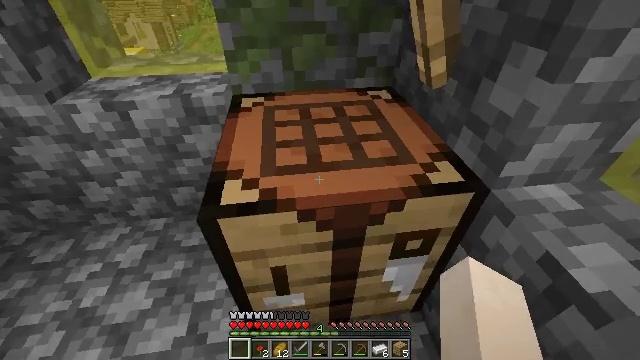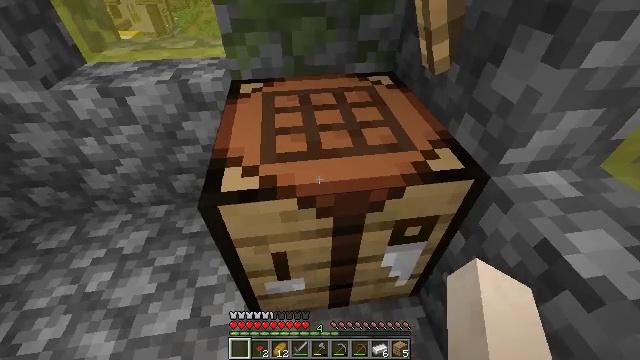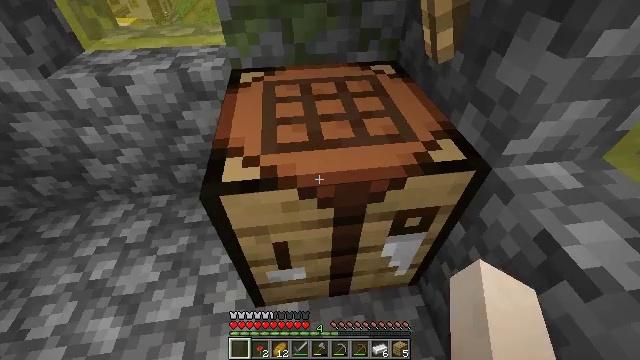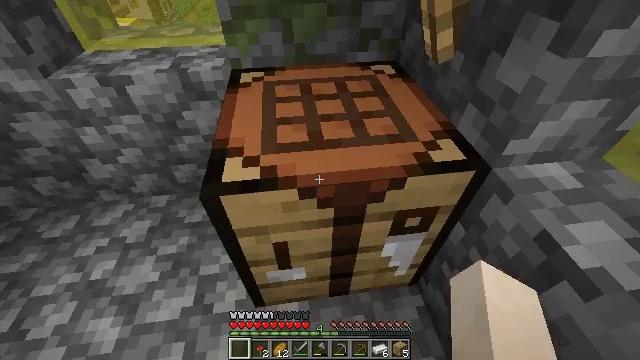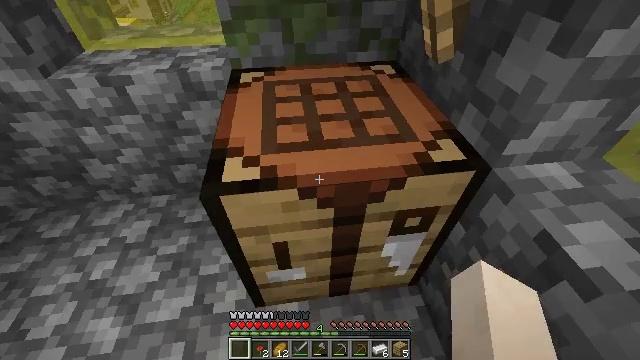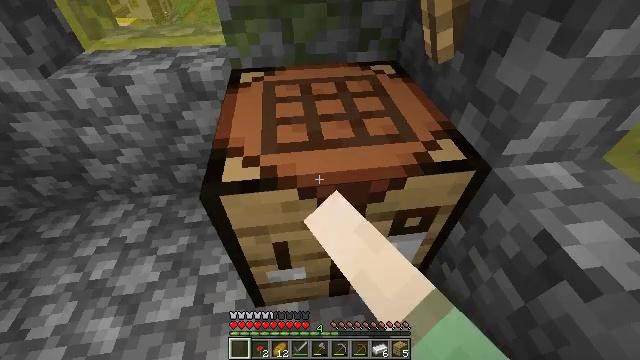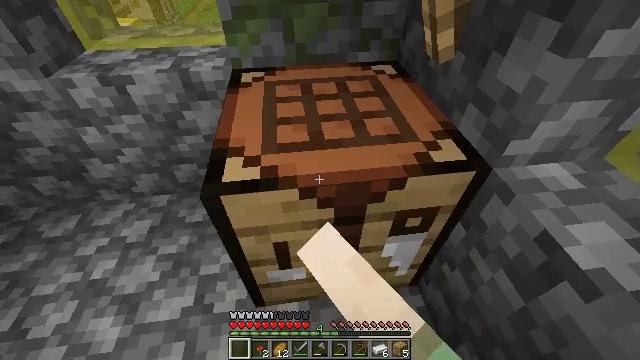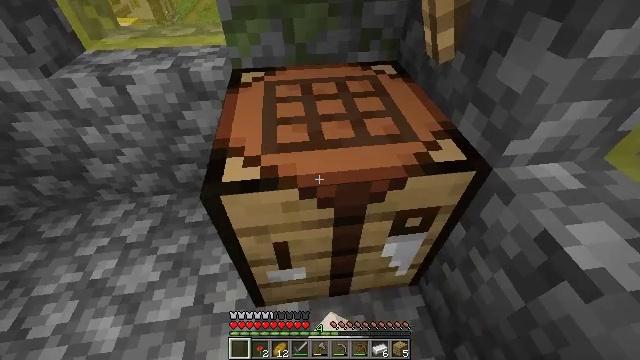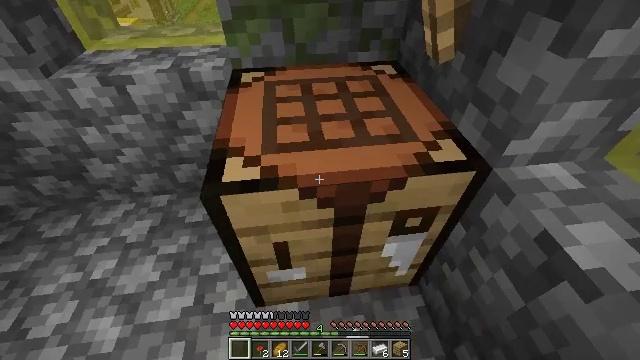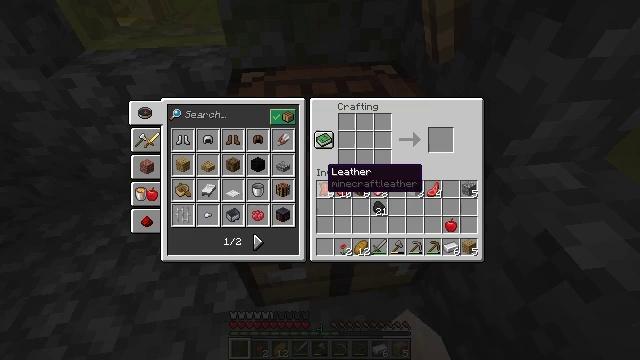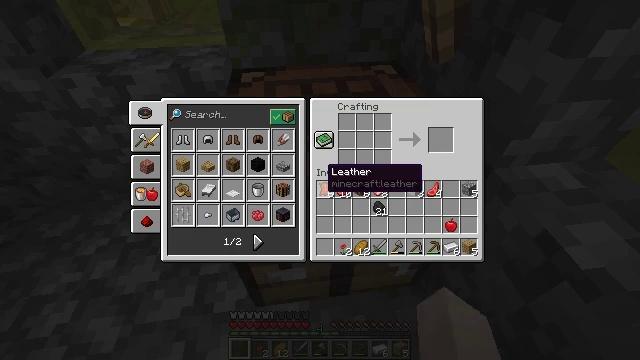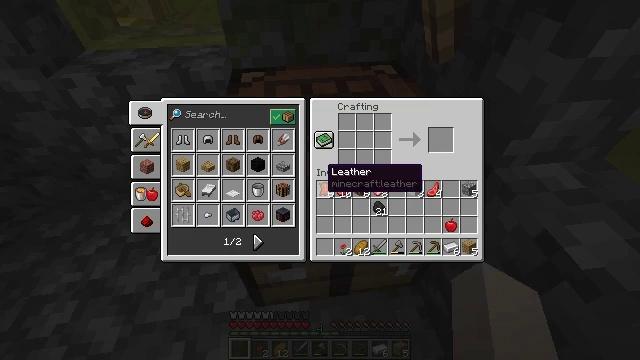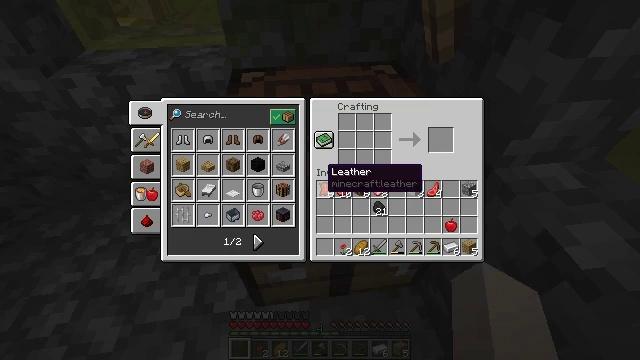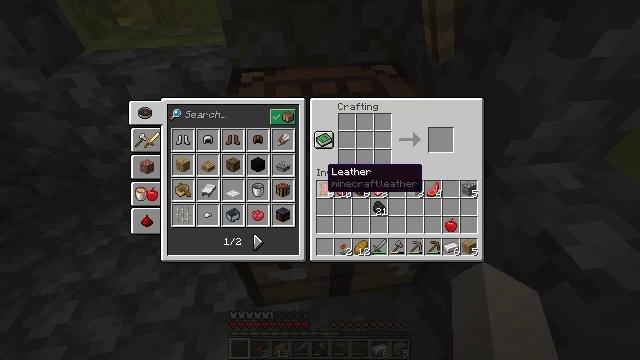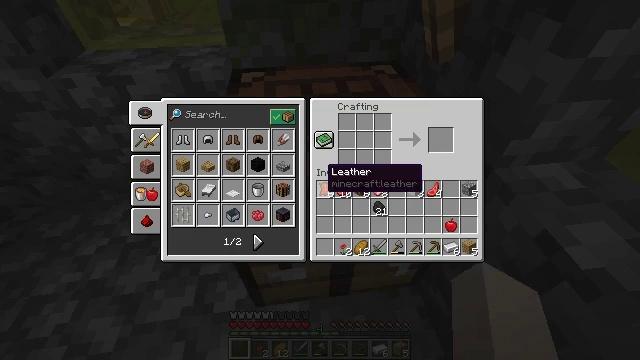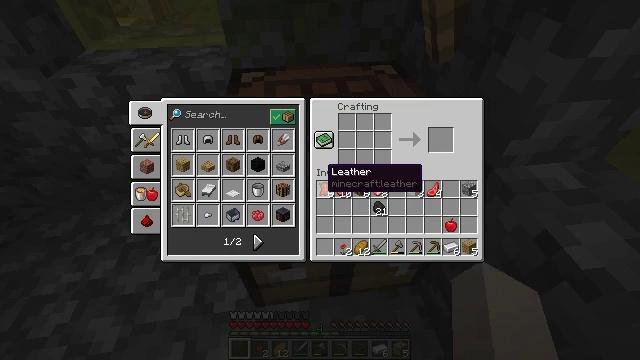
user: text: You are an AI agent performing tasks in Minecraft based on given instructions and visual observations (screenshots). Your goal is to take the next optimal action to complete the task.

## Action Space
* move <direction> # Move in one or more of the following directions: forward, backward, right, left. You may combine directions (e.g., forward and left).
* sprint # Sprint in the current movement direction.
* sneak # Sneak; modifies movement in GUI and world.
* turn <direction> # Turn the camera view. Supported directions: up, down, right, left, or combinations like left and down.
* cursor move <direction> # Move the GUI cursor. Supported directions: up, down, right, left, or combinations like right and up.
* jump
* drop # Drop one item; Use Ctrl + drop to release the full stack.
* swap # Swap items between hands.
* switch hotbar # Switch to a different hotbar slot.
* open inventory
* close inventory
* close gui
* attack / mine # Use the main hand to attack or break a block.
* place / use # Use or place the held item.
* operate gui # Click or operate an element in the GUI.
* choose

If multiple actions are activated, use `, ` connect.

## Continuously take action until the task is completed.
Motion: motion action
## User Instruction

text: Turn a poppy or rose bush into red dye.
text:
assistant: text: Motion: turn down
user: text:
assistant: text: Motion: turn down
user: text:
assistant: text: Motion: no_op
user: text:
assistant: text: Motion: use / place
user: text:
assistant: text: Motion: use / place
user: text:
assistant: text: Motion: use / place
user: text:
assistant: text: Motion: no_op
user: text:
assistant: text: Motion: no_op
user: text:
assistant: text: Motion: open gui
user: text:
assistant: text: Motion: no_op
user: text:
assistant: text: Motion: no_op
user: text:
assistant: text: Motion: no_op
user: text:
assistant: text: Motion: no_op
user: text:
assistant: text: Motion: no_op
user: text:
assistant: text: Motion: no_op
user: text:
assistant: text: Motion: no_op
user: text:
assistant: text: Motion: no_op
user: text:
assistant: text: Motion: no_op
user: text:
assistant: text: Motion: cursor move left
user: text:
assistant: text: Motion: cursor move left
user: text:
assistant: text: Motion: cursor move left
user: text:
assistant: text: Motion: cursor move left and down
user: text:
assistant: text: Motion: cursor move left and down
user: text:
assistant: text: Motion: no_op
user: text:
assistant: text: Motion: cursor move left
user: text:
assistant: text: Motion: cursor move left
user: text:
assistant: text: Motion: cursor move left and up
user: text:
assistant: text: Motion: no_op
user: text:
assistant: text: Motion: no_op
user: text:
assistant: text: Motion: no_op